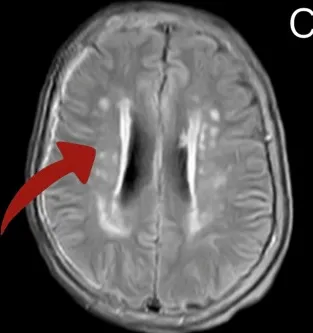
Different weighted images of MRI Brain. DADC image, Red arrow: showing bilateral extracapsular infarct. MRI: Magnetic Resonance imaging.
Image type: radiology (mri)